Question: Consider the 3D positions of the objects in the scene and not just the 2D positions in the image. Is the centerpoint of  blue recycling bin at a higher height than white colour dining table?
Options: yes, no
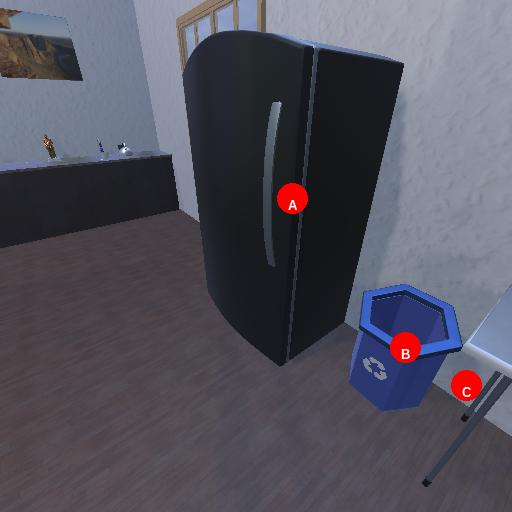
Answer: yes